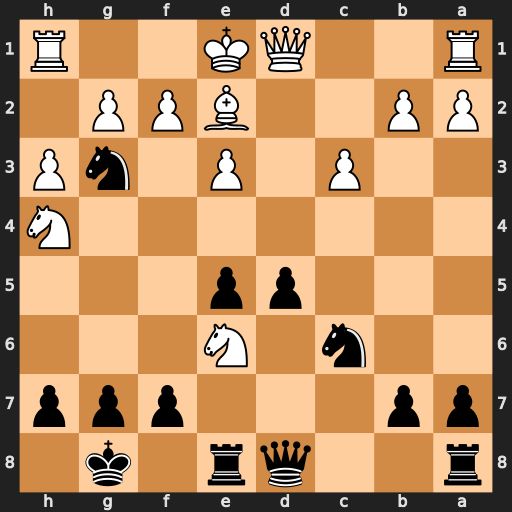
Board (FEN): r2qr1k1/pp3ppp/2n1N3/3pp3/7N/2P1P1nP/PP2BPP1/R2QK2R
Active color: b
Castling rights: KQ
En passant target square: -
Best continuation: Qxh4 fxg3 Qxg3+